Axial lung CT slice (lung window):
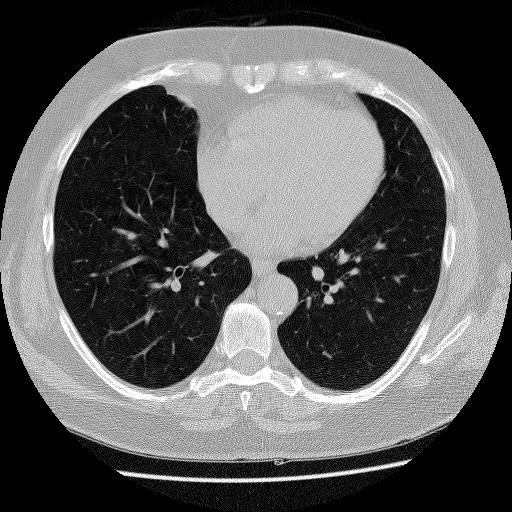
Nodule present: no